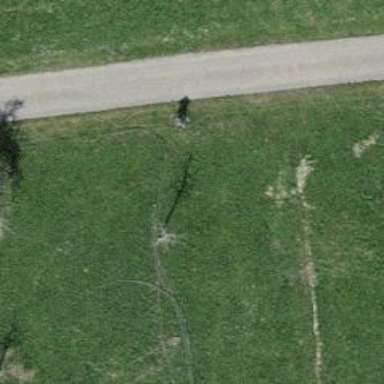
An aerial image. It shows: Wayside cross with historic significance.